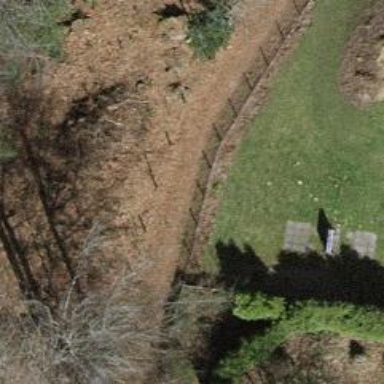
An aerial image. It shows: Ground path.